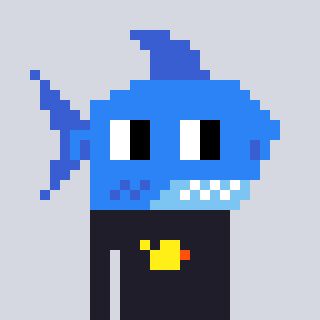
a pixel art character with square blue glasses, a shark-shaped head and a grayscale-colored body on a cool background